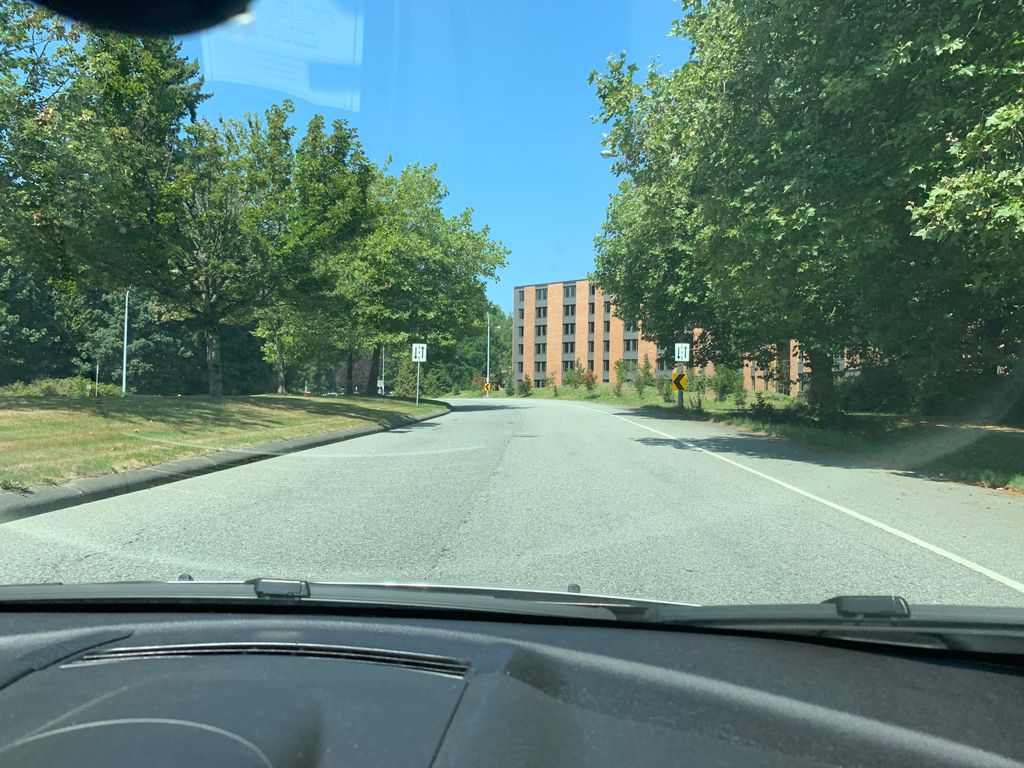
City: vancouver